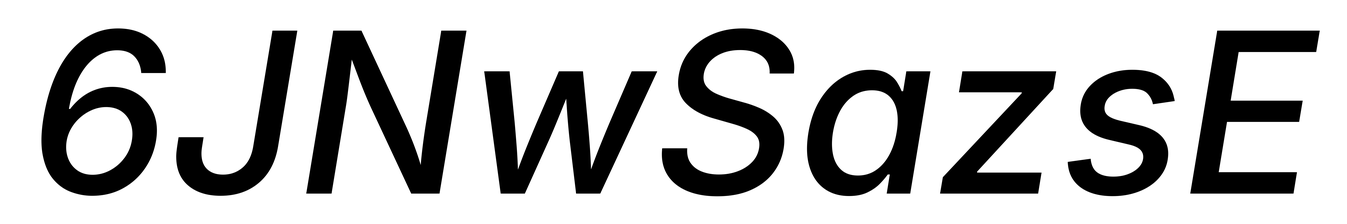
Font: Inter-Italic_Medium_Italic